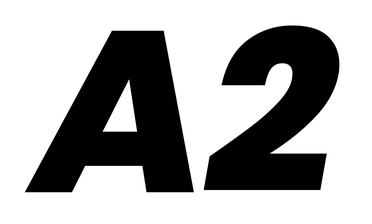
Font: Poppins-ExtraBoldItalic